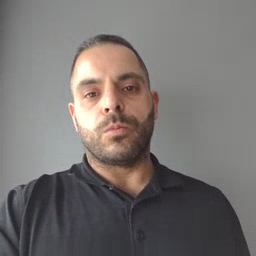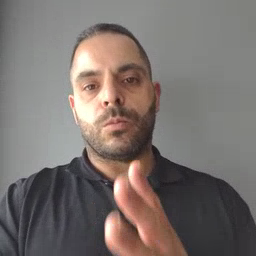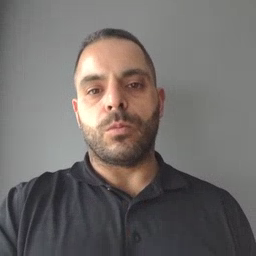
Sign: fine